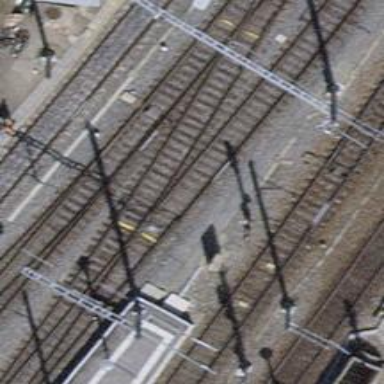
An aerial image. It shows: Single-track electrified railway with contact line.